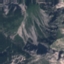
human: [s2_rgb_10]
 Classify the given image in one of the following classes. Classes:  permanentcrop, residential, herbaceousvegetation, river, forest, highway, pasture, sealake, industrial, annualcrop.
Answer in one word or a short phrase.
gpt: HerbaceousVegetation